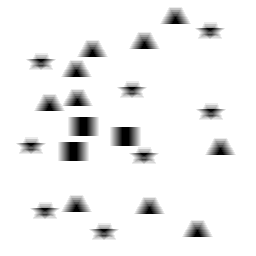
Squares: 3
Triangles: 10
Stars: 8
Total shapes: 21